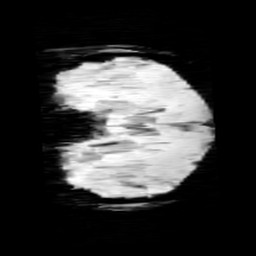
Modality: minIP
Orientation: coronal
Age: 10
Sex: female
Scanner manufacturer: siemens
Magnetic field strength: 3 T
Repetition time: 0.027 s
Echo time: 0.02 s